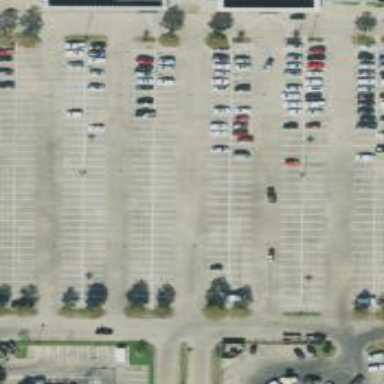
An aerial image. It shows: Parking space.